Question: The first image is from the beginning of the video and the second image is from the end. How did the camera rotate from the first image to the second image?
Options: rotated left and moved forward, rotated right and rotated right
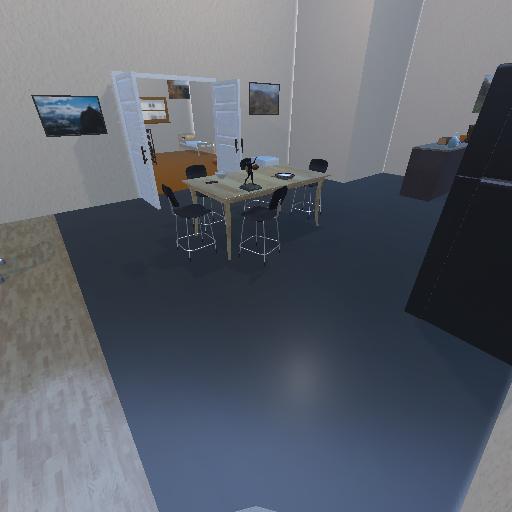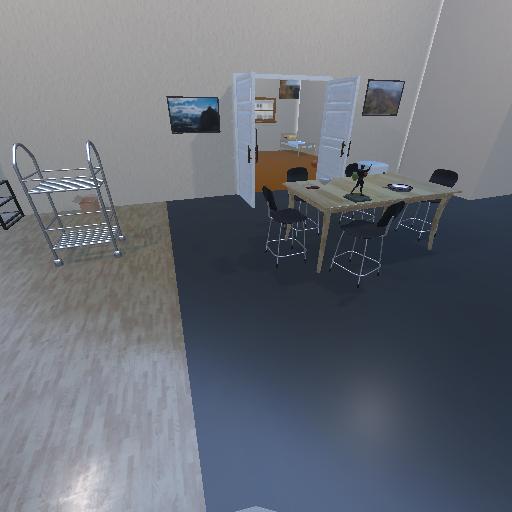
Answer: rotated left and moved forward